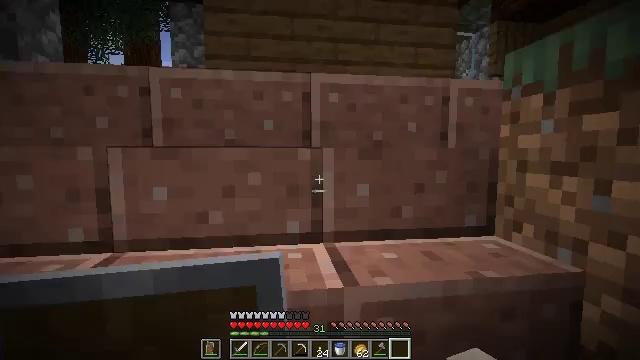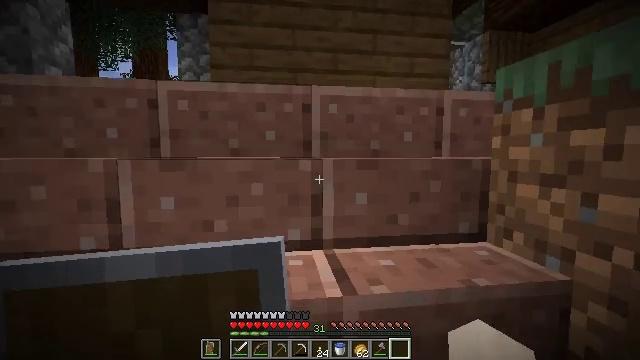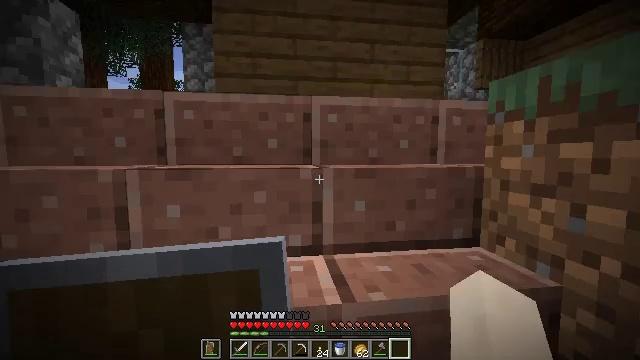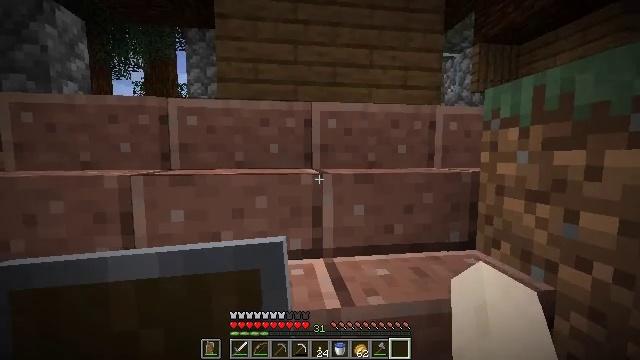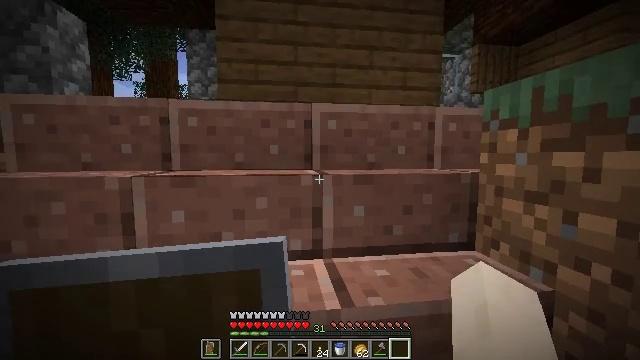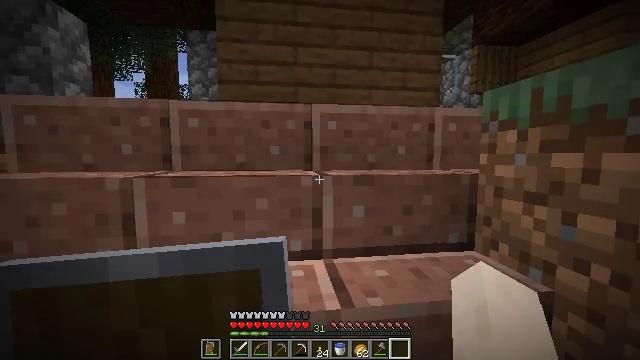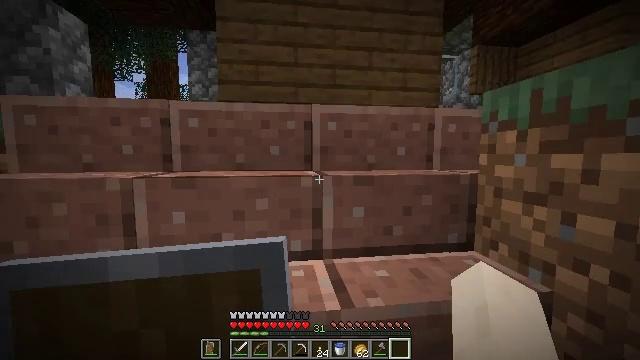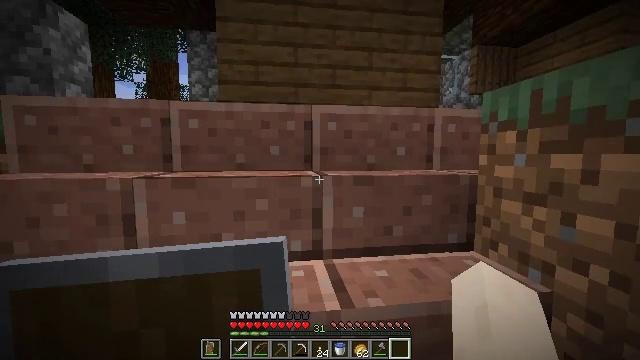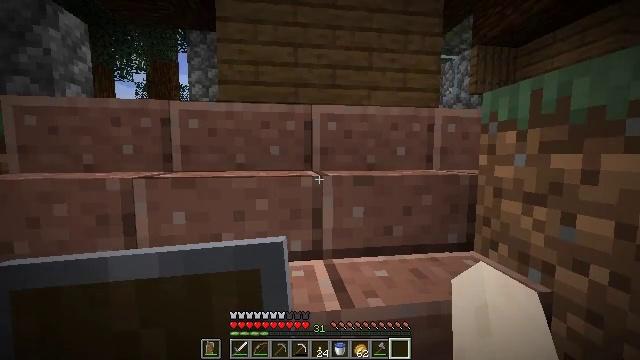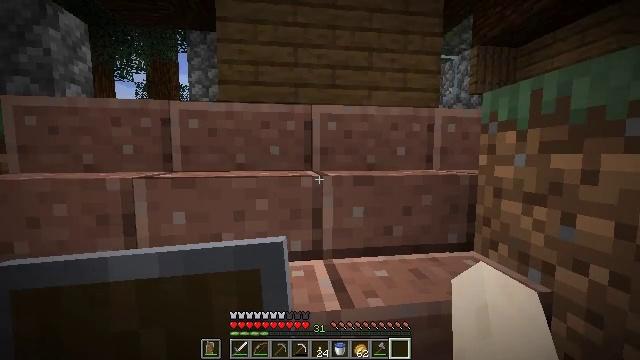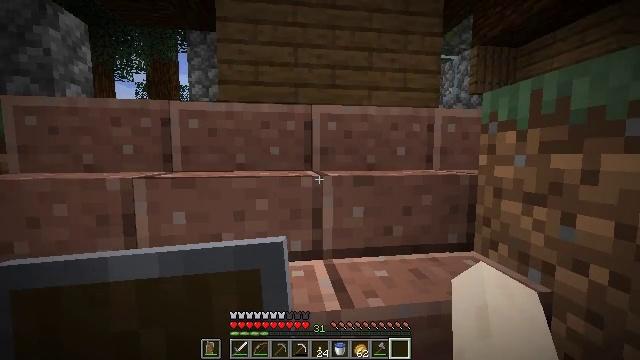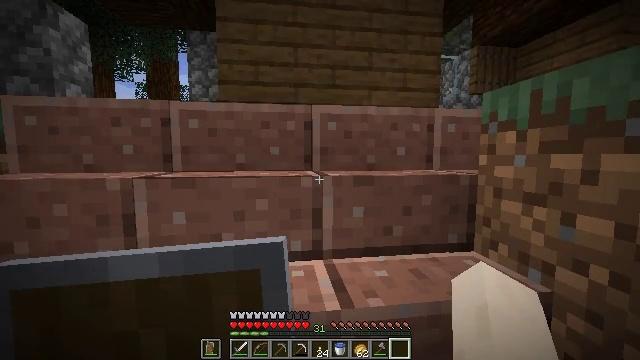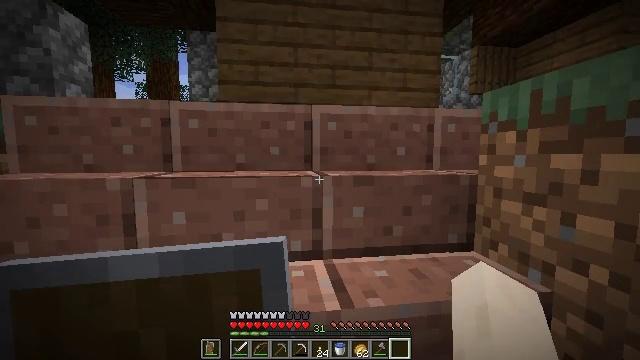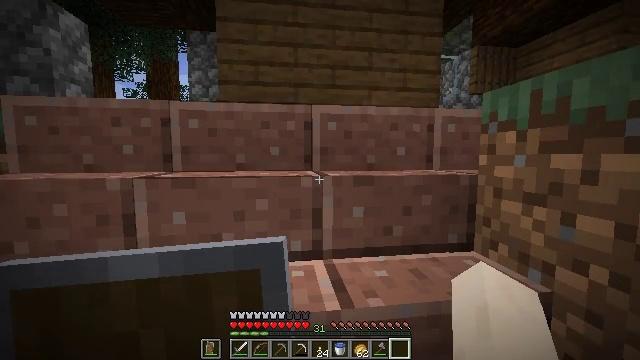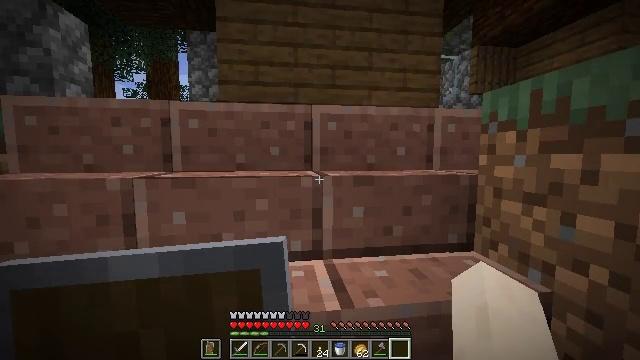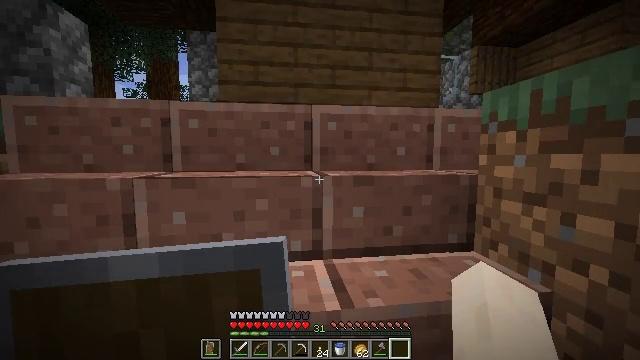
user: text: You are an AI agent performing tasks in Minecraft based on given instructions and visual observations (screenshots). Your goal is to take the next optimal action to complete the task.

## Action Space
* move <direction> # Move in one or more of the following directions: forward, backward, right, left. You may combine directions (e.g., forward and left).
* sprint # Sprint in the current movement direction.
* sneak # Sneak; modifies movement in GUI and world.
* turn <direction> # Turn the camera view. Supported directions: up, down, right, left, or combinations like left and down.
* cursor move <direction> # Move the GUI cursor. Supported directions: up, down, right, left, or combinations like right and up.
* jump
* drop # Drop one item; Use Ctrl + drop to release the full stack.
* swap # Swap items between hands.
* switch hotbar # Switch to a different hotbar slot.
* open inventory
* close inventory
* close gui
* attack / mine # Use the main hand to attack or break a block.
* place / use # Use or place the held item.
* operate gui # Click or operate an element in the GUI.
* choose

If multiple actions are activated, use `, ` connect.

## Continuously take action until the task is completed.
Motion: motion action
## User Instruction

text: Gather the composter from your farm.
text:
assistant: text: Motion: attack / mine
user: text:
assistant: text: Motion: attack / mine
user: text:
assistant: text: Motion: attack / mine
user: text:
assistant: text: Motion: attack / mine
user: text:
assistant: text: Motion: attack / mine
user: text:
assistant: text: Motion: attack / mine
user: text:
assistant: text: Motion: attack / mine
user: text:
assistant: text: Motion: attack / mine
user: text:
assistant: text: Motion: attack / mine
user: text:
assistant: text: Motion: attack / mine
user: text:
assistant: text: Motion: attack / mine
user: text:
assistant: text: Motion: attack / mine
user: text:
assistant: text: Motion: attack / mine
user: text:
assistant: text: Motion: attack / mine
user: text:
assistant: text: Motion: attack / mine
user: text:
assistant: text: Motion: attack / mine
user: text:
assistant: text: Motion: attack / mine
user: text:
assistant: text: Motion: attack / mine
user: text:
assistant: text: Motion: attack / mine
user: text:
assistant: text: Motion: attack / mine
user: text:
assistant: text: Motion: attack / mine
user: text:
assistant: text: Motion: attack / mine
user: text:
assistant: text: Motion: attack / mine
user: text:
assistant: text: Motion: attack / mine
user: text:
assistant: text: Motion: attack / mine
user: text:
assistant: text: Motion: attack / mine
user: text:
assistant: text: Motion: attack / mine
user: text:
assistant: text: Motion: attack / mine
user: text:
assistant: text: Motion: move forward, attack / mine
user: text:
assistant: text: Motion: move forward, attack / mine